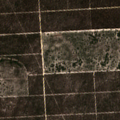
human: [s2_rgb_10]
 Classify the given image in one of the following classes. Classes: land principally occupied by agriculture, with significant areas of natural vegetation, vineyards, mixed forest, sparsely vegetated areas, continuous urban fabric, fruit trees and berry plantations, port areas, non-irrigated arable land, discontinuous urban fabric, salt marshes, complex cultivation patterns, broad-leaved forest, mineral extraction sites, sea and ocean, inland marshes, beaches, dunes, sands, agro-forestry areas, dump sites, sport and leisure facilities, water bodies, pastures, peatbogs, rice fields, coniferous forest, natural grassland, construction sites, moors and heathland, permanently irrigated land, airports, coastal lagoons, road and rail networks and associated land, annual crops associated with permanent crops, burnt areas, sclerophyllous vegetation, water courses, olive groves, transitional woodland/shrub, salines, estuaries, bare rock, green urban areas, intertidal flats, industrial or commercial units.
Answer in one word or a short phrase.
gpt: continuous urban fabric